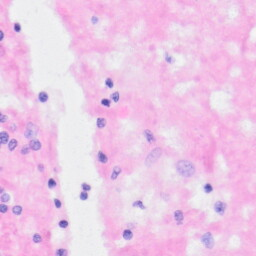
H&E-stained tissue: Kidney